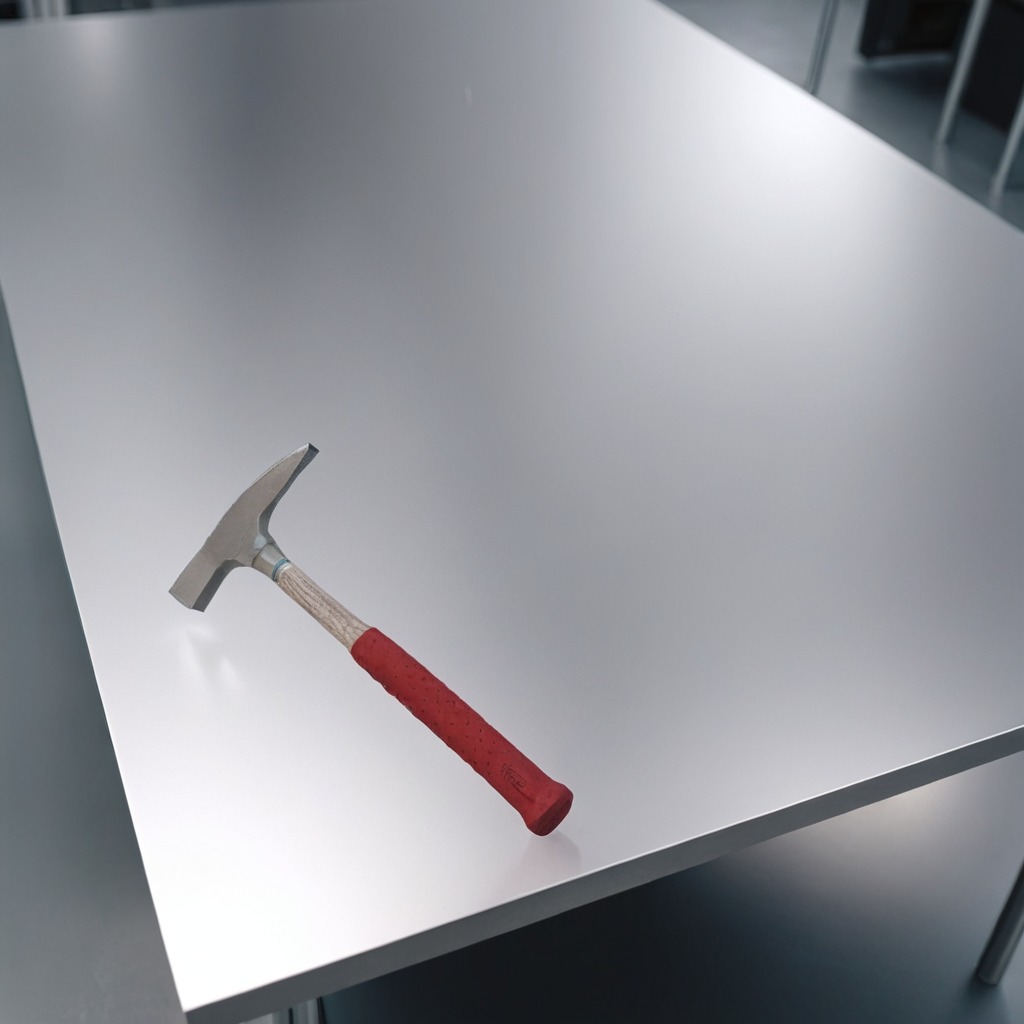
A hammer is lying on the stainless steel table in a high-end prototyping lab.